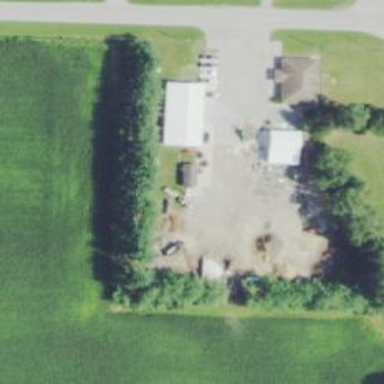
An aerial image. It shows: Driveway.